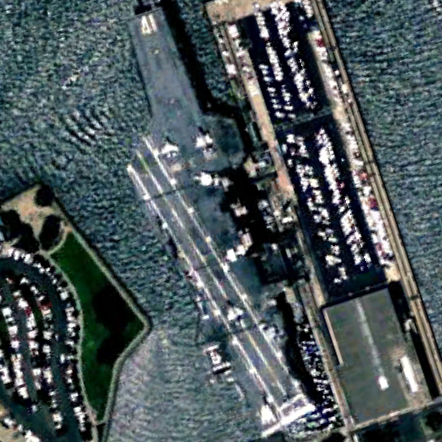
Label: aircraft_carrier